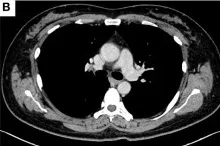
No enlarged lymph nodes were found in the right hilum.
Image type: radiology (ct)